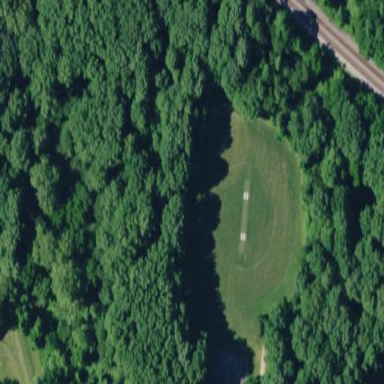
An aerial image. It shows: Recreation ground.